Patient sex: M
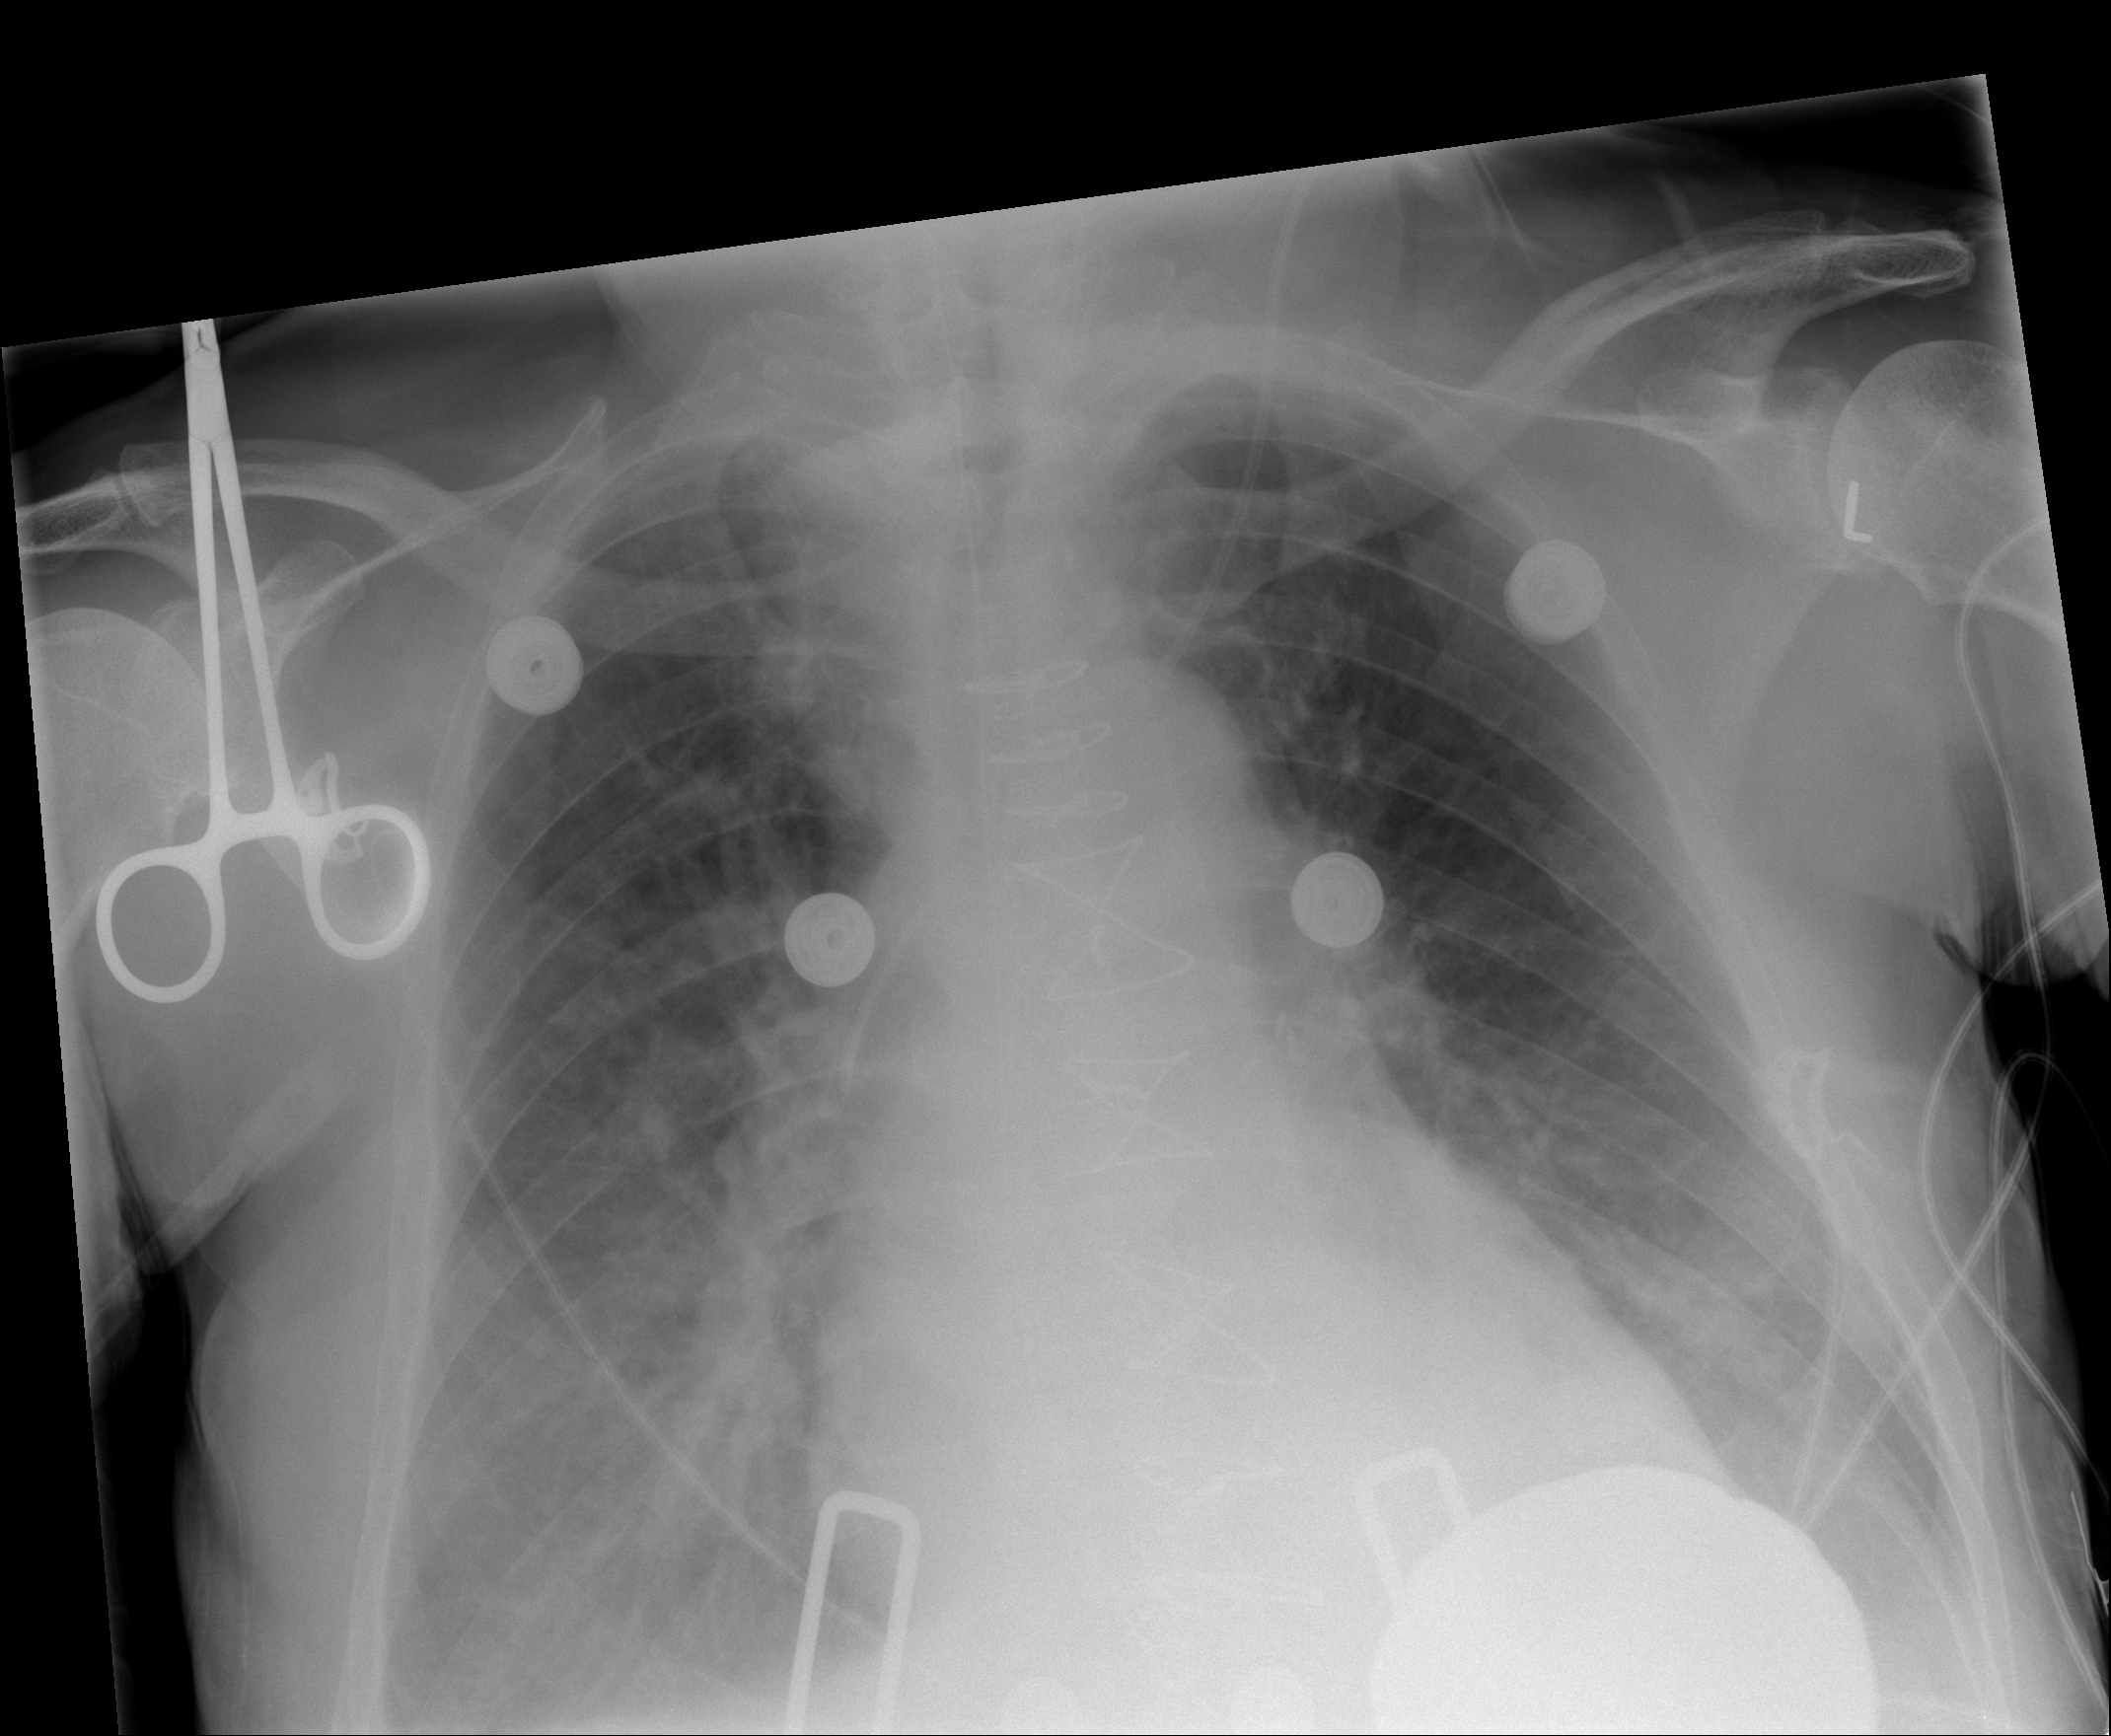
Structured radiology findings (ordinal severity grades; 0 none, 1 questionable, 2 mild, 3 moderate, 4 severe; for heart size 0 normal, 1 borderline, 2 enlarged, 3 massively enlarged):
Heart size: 1
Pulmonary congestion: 0
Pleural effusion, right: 1
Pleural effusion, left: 2
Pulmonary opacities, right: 0
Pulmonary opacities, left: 0
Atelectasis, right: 2
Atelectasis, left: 2